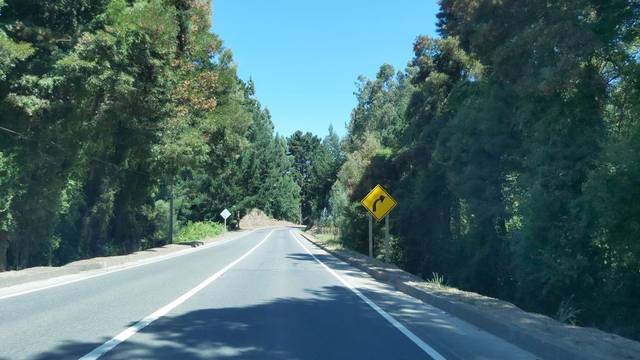
Region: Chile
Coordinates: -36.92, -73.052